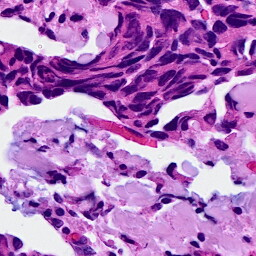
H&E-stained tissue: Breast